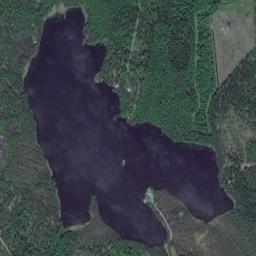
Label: lake